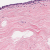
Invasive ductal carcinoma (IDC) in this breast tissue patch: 0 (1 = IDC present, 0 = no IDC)